Question: i'v made toolbar for IE, and want to hide leftside-close-button. What is the way to do it?

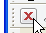
Answer: If you remove or obscure the close button, your toolbar will be blocked from loading in IE because it violates the Internet Explorer browser add-on guidelines.
See <URL> for details.